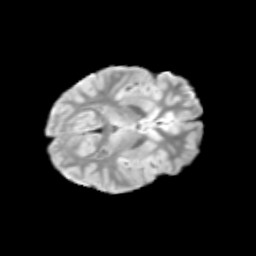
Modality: T2w
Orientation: axial
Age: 10
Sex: male
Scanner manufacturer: siemens
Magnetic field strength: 3 T
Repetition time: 3.8 s
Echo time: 0.07 s